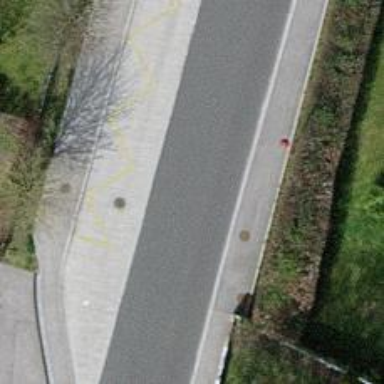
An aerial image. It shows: Bus stop equipped with public transport stop position.